Question: I am using the latest version of Eclipse (4.3) and every time I go to use the dot operator it shows the same options every single time. Here is what it shows.

As you can see it only displays things such as "create new object" which does not make any sense for an import. Can anyone explain why this is happening and show me how to get it back to normal?
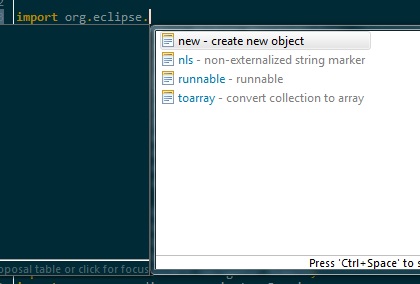
Answer: You can check and activate the available autocompletion suggestion providers via 'Window > Preferences, Java > Editor > Content Assist > Advanced'.